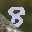
Label: 8